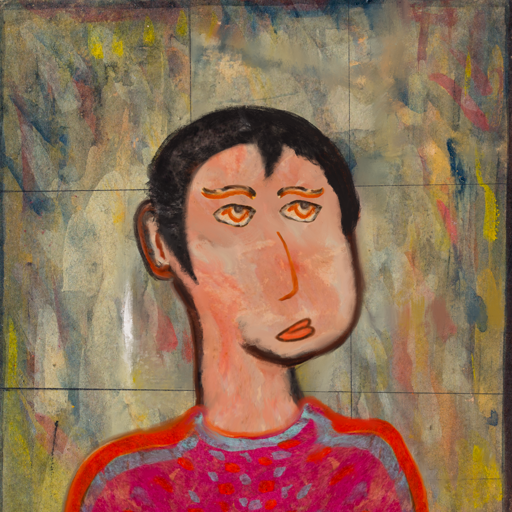
Background: GypsyMother, Head And Neck Side: Roy_Bahadur, Face Side: Experience, Bust: Sisters, Hair Side: Roy_Bahadur, Head Accessory: Blank, Second Necklace: Blank, Necklace: Blank, Baby: Blank